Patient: sex M, age 57
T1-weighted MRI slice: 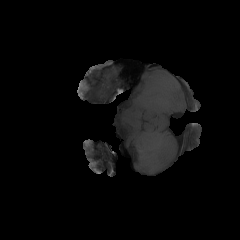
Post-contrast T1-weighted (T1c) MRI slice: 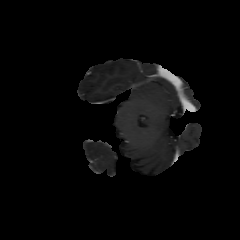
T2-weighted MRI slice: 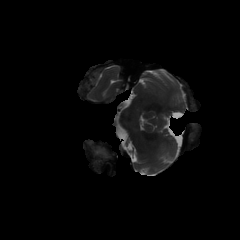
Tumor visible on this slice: yes
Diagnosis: Glioblastoma, IDH-wildtype
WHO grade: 4